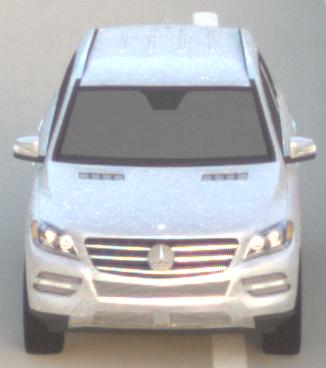
Make: Mercedes-Benz
Model: ML 350
Detailed model: M-Class (166)
Model produced from: 2011/11
Model produced until: 2014/10
Doors: 5
Color: white
Road condition: dry road
Daytime: sunrise or sunset
Contrast: low contrast